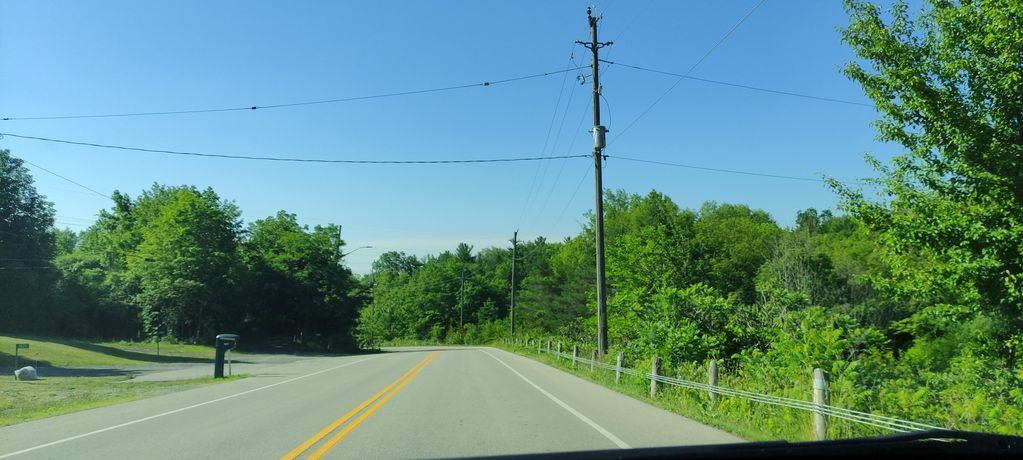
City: hamilton